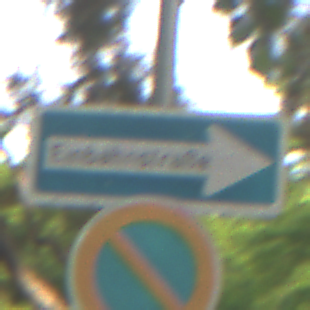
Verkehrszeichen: EinbahnstrasseRechtsweisend
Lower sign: EingeschraenktesHalteverbot
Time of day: MorningAfternoon
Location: Outdoor (RoadRail)
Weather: Clear
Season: NotSpecified
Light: Natural